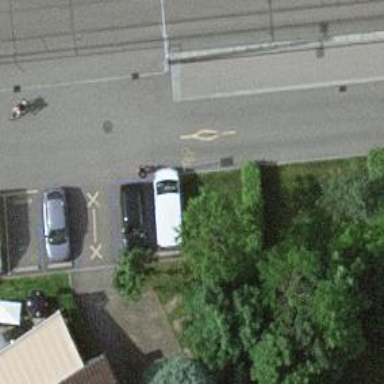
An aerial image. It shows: Bollard barrier.